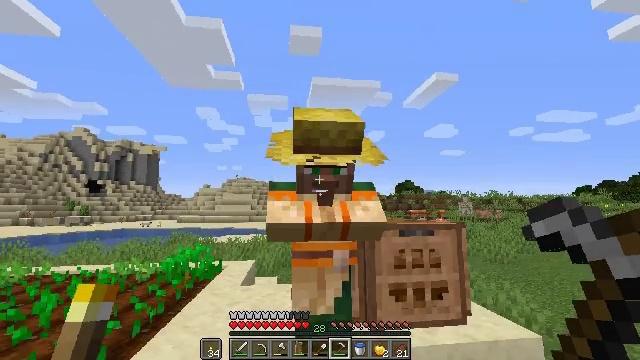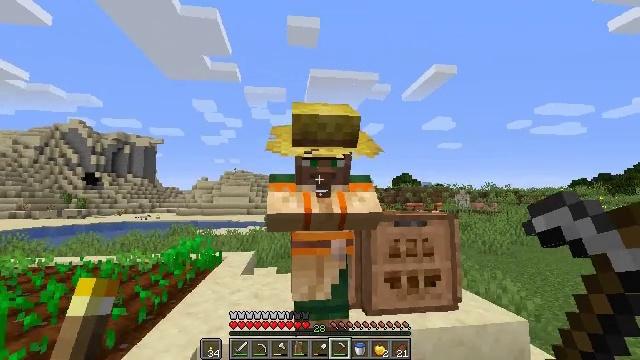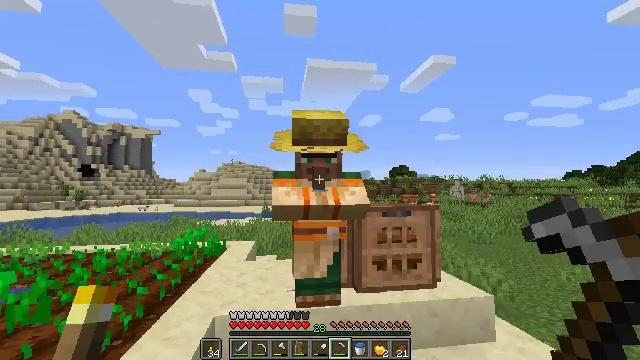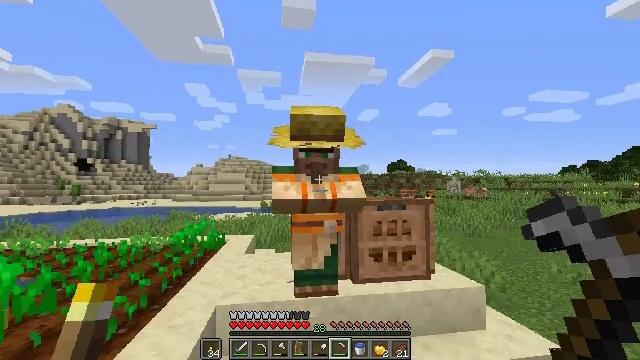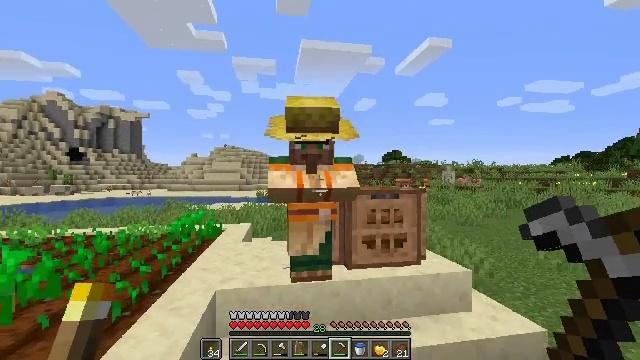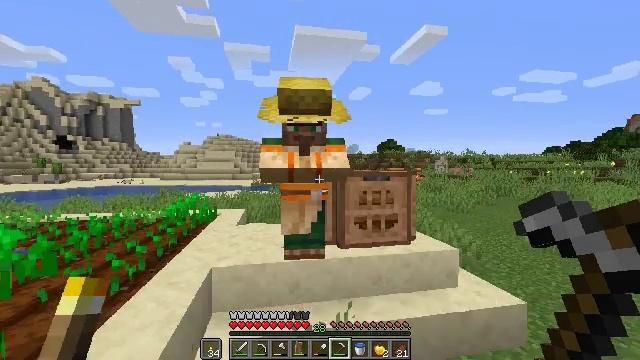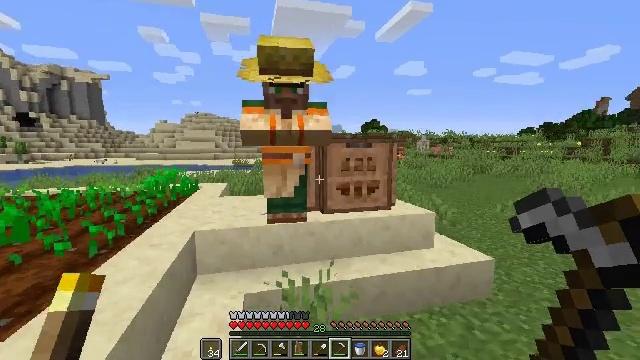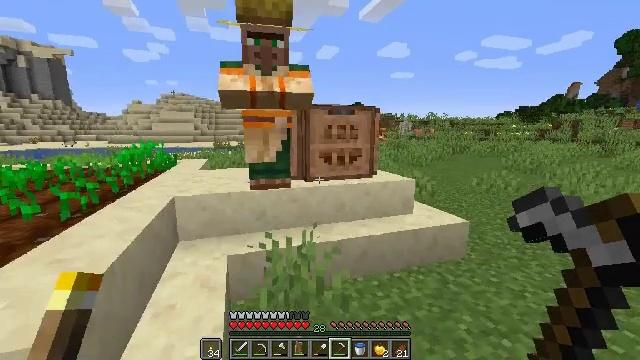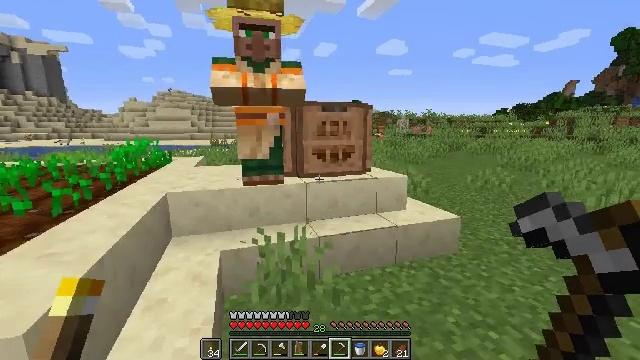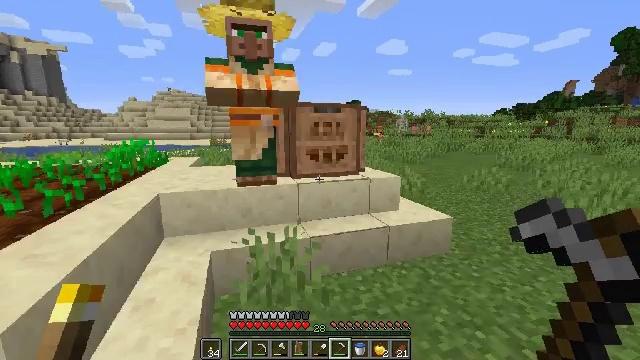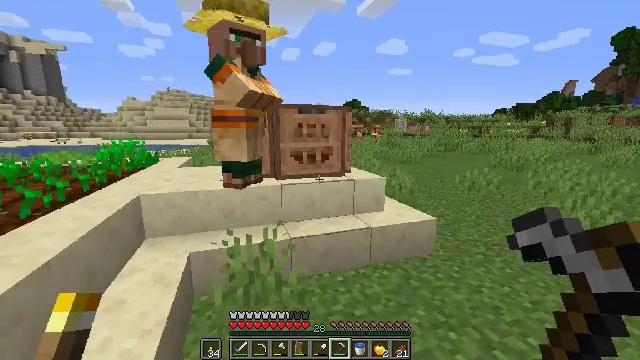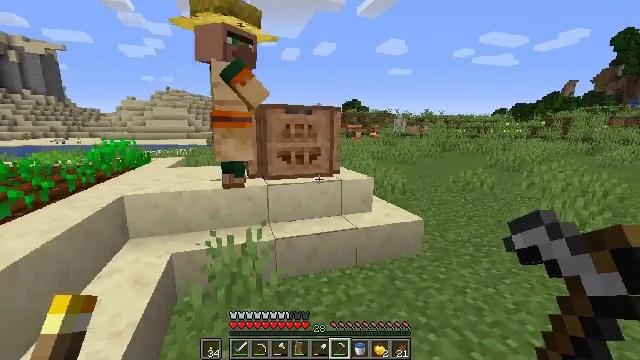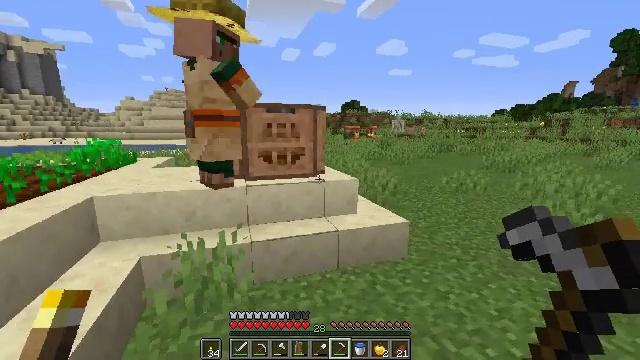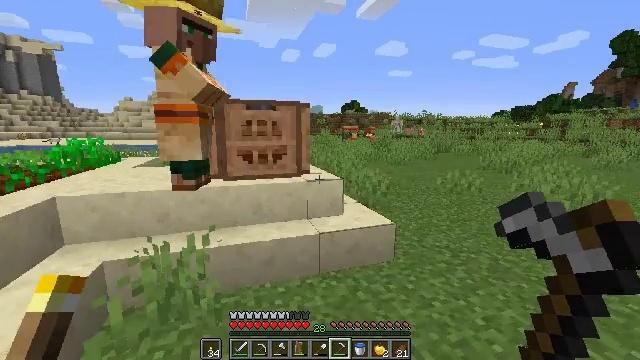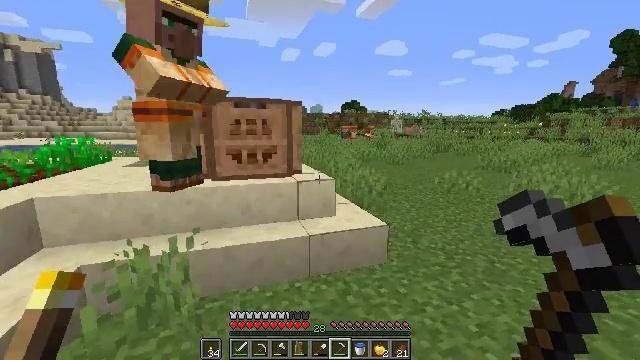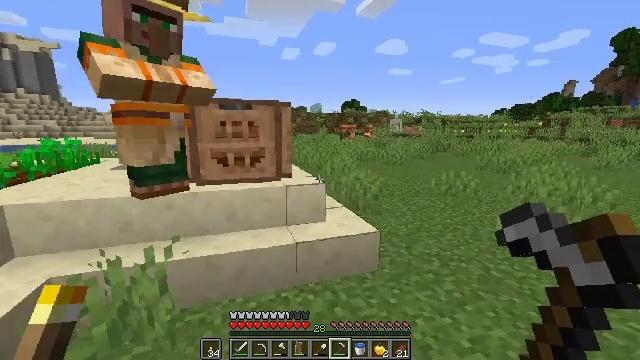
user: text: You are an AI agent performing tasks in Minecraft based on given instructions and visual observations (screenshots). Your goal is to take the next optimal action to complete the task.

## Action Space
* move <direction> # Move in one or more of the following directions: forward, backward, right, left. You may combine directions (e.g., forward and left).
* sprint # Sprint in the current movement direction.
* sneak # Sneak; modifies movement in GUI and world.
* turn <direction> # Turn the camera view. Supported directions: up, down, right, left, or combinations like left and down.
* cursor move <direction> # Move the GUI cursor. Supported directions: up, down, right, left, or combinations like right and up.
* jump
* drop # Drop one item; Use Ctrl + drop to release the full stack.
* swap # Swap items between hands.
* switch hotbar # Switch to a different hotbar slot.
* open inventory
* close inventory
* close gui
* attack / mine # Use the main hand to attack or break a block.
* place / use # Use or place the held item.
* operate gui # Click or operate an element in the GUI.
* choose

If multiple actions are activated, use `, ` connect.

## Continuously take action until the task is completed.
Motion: motion action
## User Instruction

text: Attack the composter to add it to your inventory.
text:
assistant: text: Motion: move back, turn down
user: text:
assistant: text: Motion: move back, turn down
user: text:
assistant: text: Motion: turn down
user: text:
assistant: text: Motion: turn down
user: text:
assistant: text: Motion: turn right and down
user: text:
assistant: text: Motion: turn right and down
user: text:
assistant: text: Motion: move right, turn right and down
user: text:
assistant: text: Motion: move right
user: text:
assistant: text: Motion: move right
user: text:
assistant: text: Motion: move right
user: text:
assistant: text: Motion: move forward and move right
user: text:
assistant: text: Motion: move forward and move right
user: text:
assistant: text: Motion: move forward and move right
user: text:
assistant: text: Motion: move forward and move right
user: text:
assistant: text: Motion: move forward and move right, sprint
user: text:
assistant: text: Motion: move forward and move right, sprint
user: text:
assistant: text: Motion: move forward and move right, sprint
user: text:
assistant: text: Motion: move forward and move right, sprint
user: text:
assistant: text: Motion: move forward and move right, sprint
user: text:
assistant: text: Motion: move forward and move right, sprint
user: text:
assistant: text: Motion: move forward and move right, sprint, jump
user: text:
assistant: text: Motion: move forward and move right, sprint, jump
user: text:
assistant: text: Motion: move forward and move right, sprint, jump
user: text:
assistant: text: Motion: move forward and move right, sprint, jump
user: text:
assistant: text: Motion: move forward and move right, sprint
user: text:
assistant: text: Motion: move forward and move right
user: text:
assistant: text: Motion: move forward and move right
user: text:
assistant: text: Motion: move forward and move right
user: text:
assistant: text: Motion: move right
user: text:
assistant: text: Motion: no_op